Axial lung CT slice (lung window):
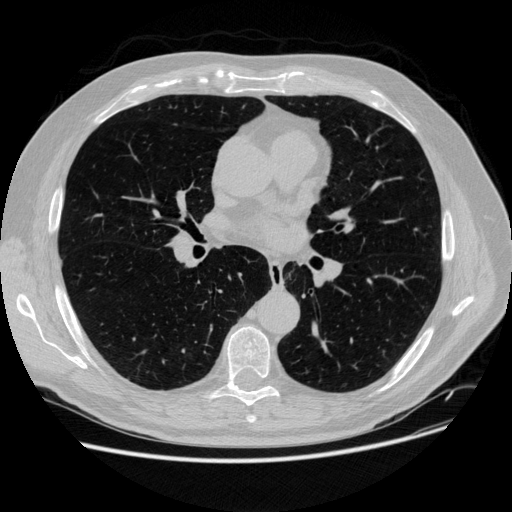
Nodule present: no